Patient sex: M
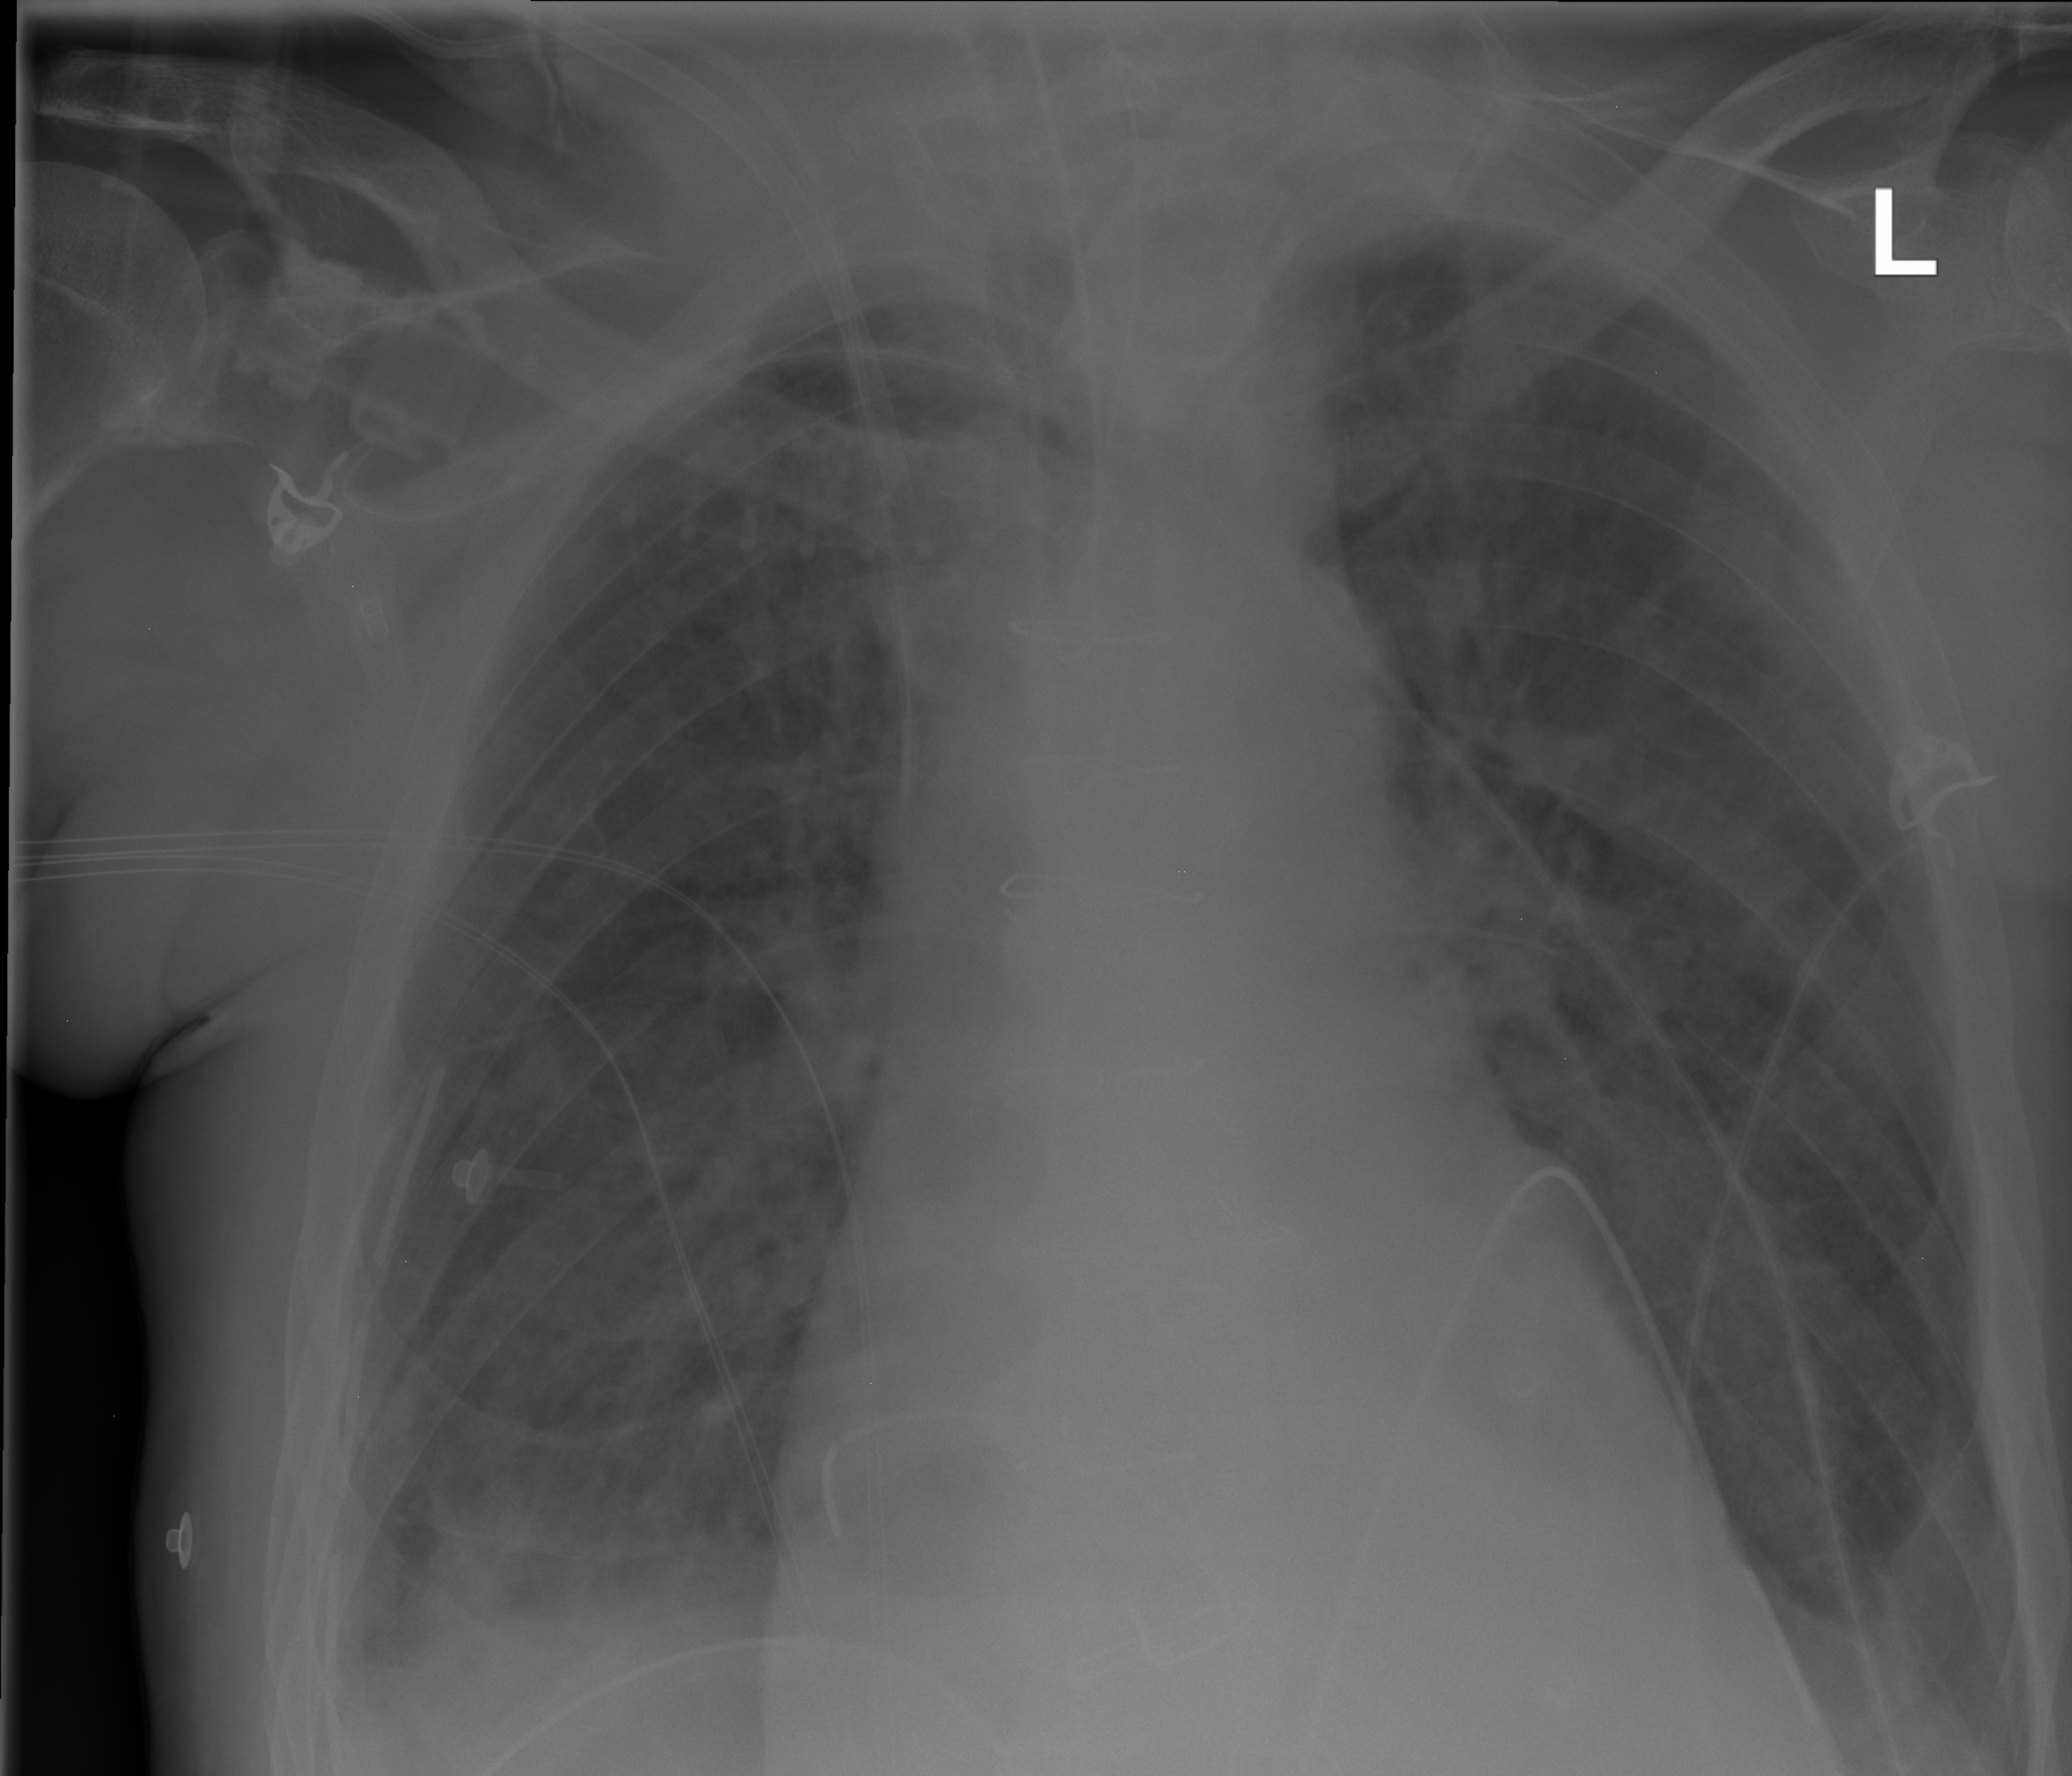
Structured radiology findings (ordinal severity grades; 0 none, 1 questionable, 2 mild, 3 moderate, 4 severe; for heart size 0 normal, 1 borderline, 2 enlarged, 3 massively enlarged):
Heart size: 0
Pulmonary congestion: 2
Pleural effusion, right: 2
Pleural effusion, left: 1
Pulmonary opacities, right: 2
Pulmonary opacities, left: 2
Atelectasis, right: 2
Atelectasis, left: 1